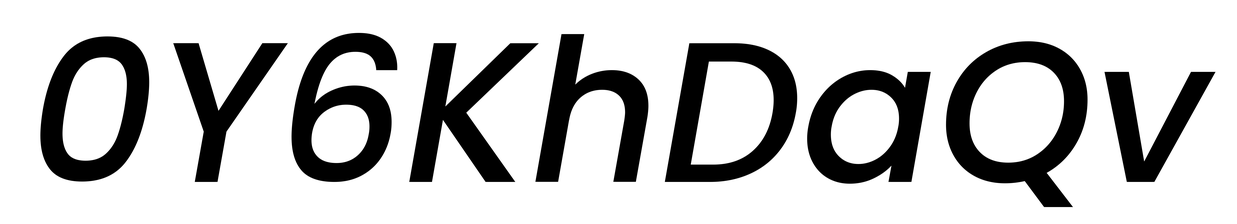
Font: Poppins-MediumItalic